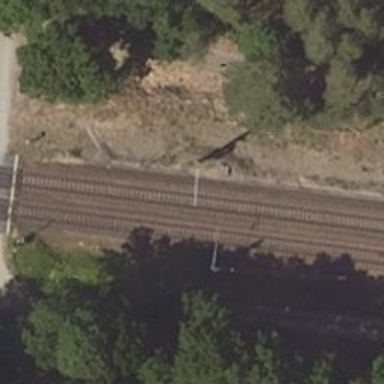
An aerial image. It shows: Railway signal.